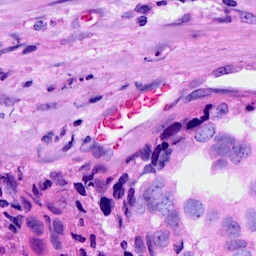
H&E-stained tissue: Breast